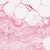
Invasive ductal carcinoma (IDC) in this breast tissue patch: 0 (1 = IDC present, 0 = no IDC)